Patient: sex F, age 43
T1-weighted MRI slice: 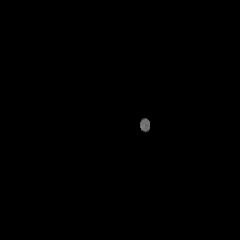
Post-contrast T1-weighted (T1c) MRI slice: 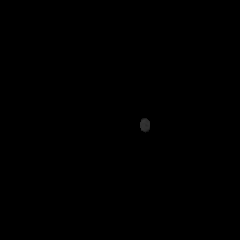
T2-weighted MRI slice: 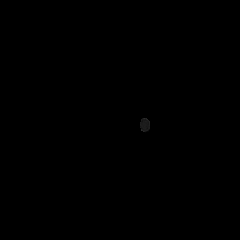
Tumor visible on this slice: no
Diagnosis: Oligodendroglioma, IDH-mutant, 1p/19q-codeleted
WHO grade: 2